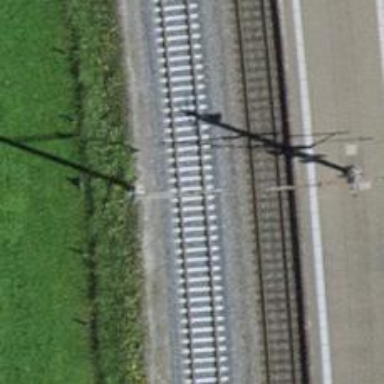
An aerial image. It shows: Single-track electrified railway siding with contact line for service.